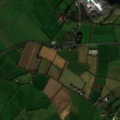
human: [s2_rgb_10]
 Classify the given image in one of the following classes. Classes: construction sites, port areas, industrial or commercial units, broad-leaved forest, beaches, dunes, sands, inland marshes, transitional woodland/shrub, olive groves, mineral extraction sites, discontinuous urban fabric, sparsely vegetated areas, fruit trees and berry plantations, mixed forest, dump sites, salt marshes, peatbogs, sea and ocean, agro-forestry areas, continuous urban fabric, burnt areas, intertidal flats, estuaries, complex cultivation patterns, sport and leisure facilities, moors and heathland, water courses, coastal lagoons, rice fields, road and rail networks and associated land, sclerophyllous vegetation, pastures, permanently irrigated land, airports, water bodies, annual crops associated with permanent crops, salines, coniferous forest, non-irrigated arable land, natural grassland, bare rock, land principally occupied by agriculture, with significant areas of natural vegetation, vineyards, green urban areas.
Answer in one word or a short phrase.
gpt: mineral extraction sites, non-irrigated arable land, pastures